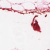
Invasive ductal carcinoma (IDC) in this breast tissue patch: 0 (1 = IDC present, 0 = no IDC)